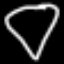
Label: diamond